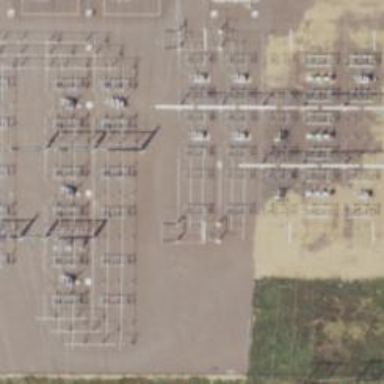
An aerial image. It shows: Outdoor power substation enclosed by fence. The substation operates at the transmission level.